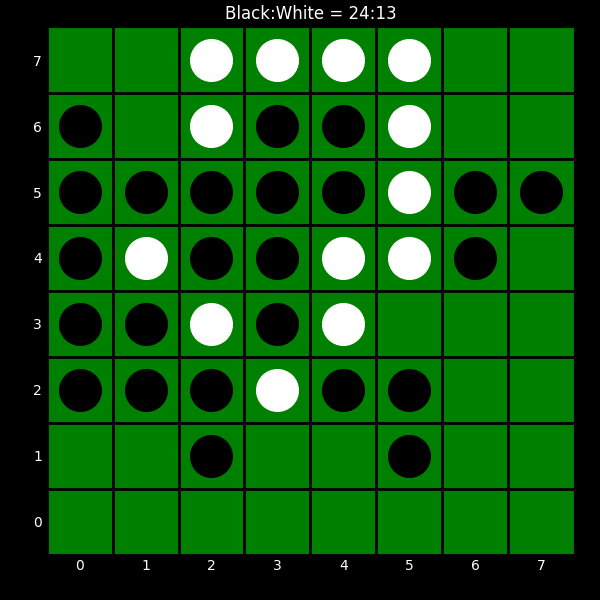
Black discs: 24
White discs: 13